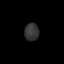
Tissue: skin
Cell type: Epithelial cells
Senescence score: 0.2674
Nuclear area (px): 248
Mean DAPI intensity: 52.48